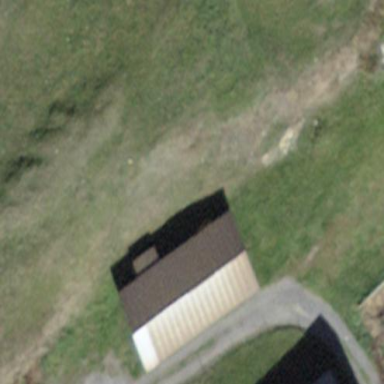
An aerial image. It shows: Gabled roof on farm auxiliary building.